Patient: sex M, age 64
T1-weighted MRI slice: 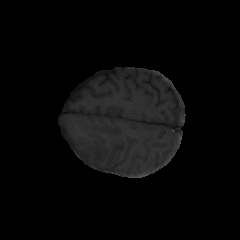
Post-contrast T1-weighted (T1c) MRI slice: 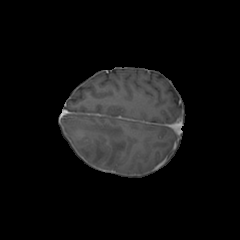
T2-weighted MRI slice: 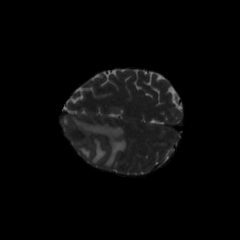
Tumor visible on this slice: yes
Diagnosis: Astrocytoma, IDH-mutant
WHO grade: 3